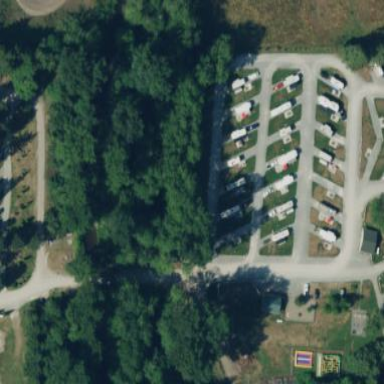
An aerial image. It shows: Caravan site with tents and caravans. The site includes sanitary dump station.